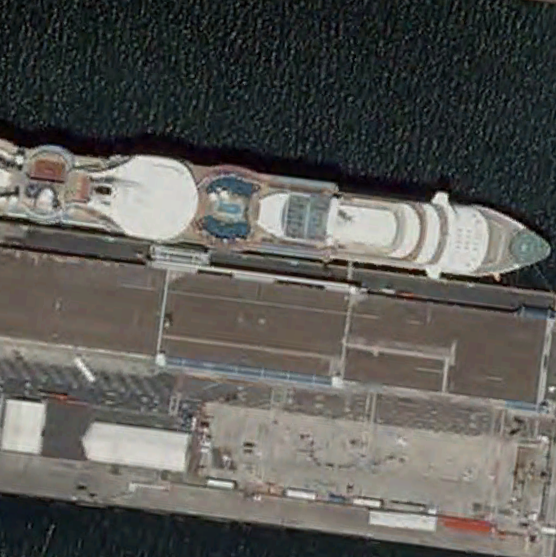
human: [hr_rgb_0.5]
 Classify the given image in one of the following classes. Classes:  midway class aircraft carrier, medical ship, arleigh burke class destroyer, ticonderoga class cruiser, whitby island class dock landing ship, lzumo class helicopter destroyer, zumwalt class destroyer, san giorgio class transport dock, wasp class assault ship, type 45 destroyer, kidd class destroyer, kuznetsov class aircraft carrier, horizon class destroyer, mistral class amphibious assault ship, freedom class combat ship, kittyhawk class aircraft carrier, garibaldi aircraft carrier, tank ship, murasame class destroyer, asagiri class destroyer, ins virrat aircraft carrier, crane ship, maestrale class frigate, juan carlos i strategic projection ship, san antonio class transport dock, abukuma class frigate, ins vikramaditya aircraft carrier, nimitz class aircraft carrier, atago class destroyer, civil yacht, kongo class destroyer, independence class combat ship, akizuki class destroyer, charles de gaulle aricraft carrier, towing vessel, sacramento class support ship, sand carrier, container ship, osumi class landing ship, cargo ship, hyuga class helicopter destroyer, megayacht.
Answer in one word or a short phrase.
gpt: Megayacht